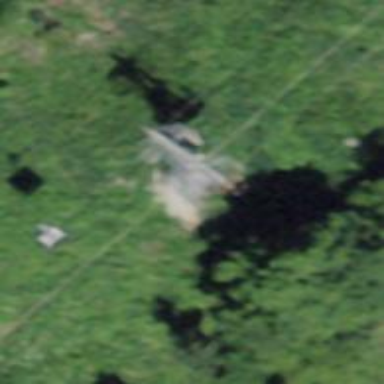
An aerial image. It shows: Pylon used for aerialway.